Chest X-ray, AP view. Patient: 43 years old, sex F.
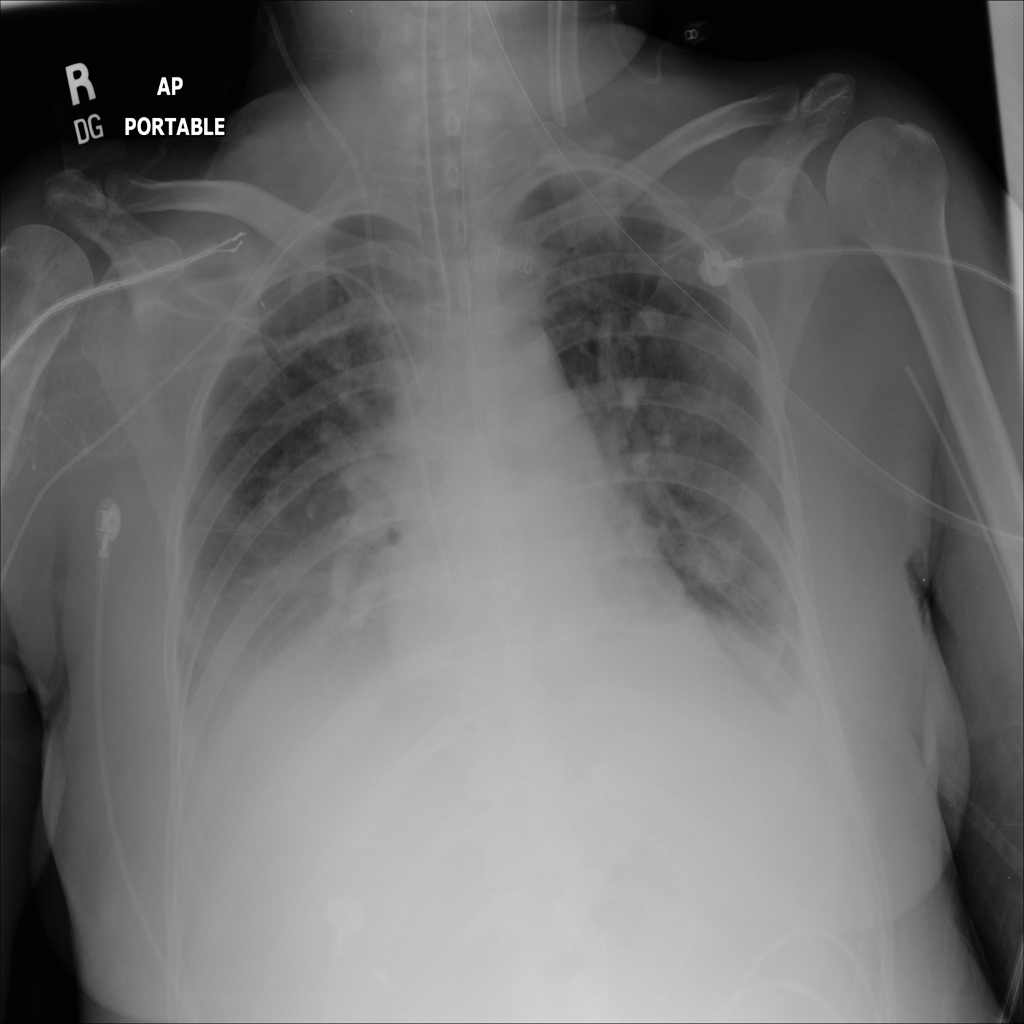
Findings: Effusion, Mass